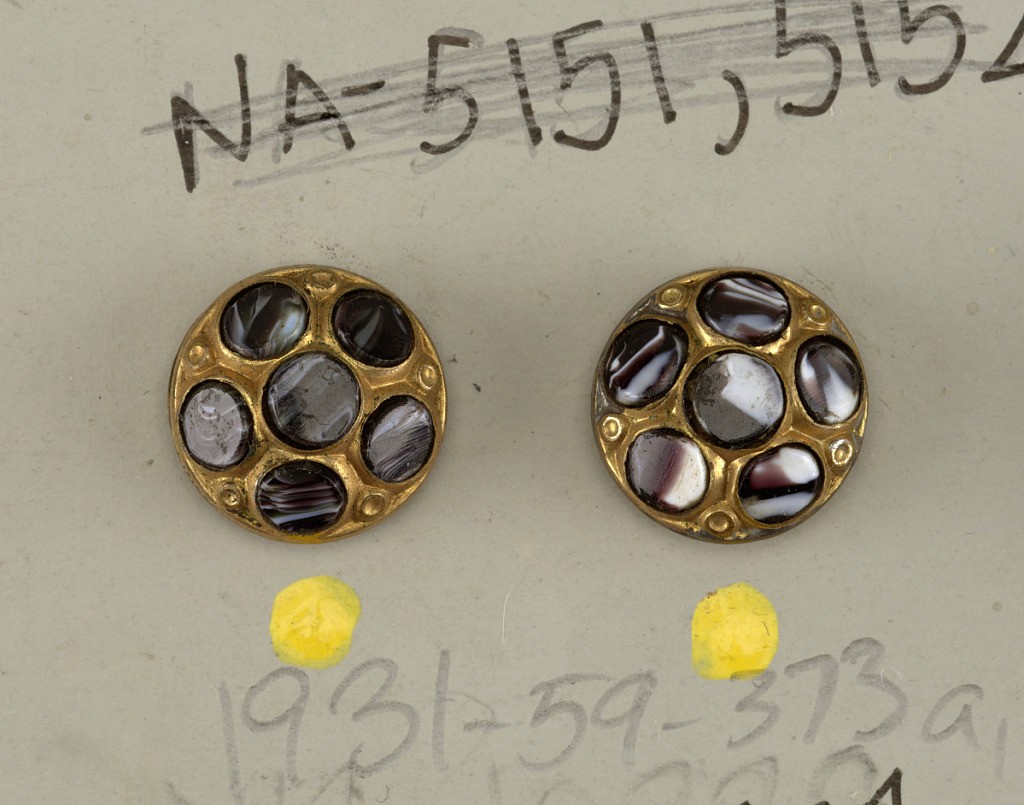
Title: Buttons
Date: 19th century
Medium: brass and banded agate
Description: circular, convex brass buttons; each button ornamented with six discs of banded agate; brass shanks.